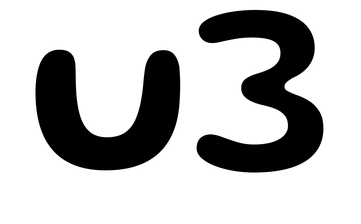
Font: Gluten_Medium